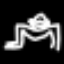
Label: frog